You are looking at the unprocessed time series of a bearing vibration snapshot. Based on the visible evidence, which condition applies: normal, inner_race, outer_race, ball?
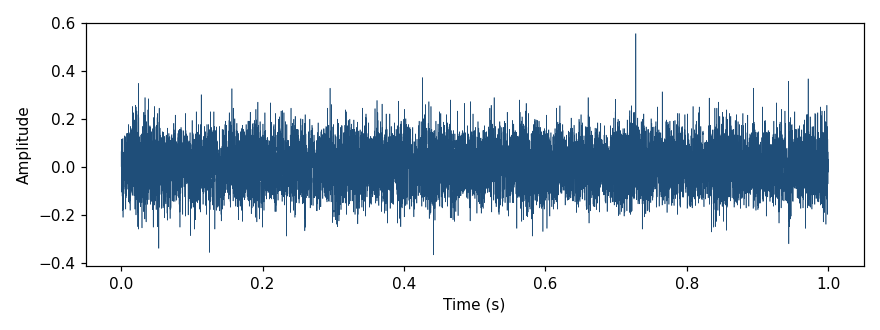
Answer: normal